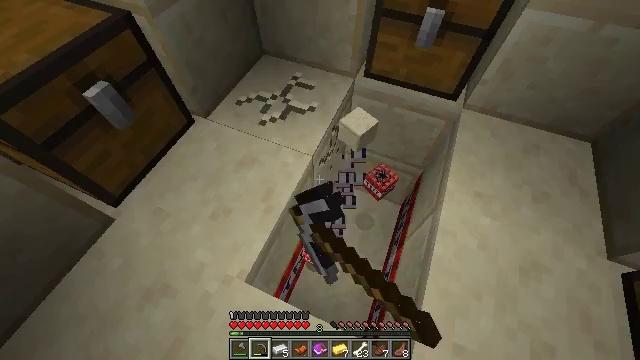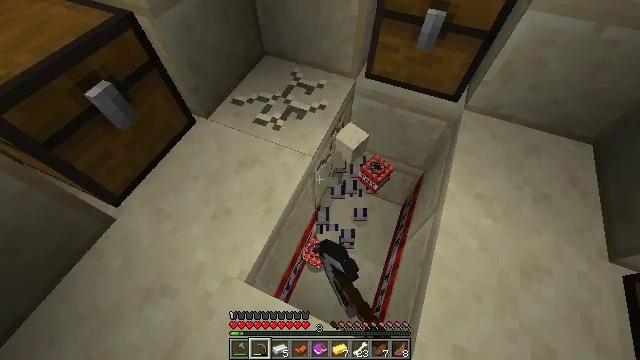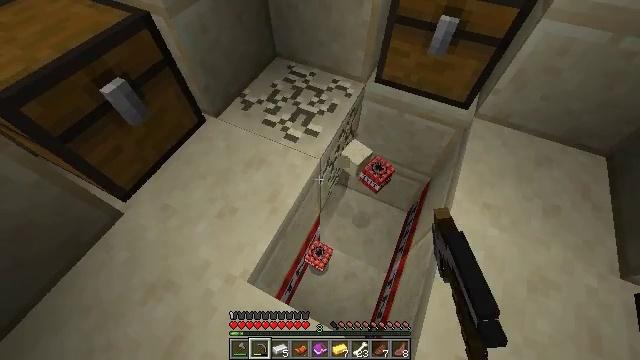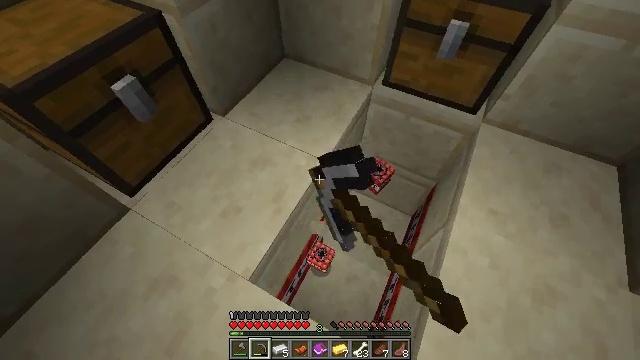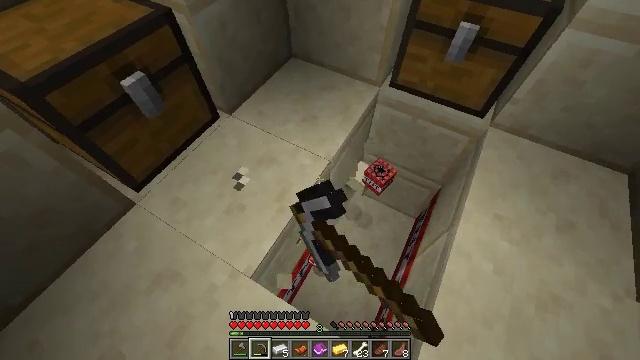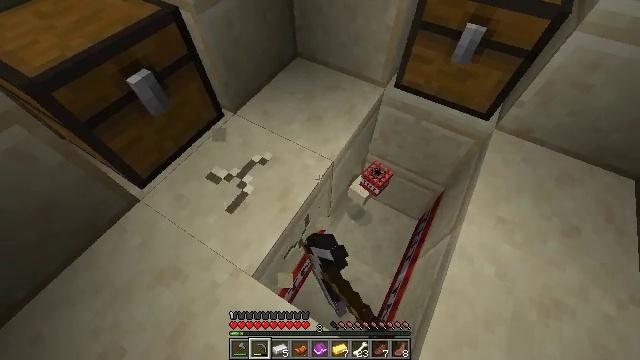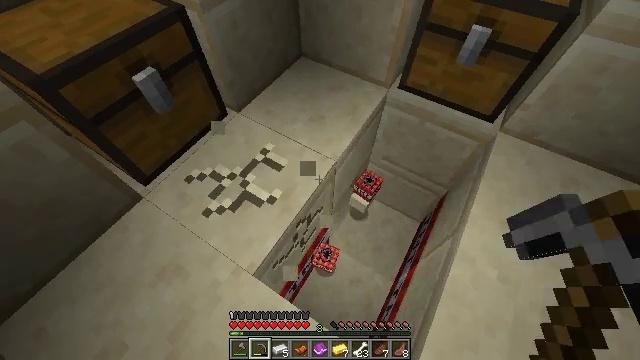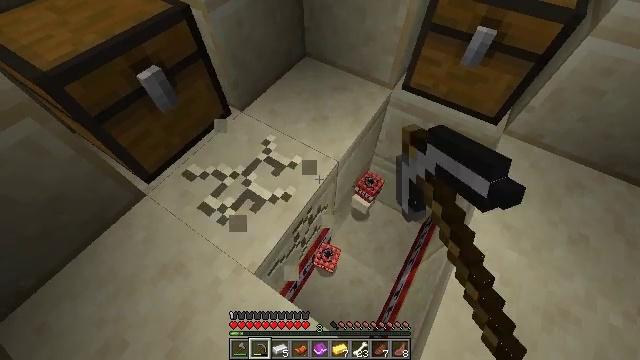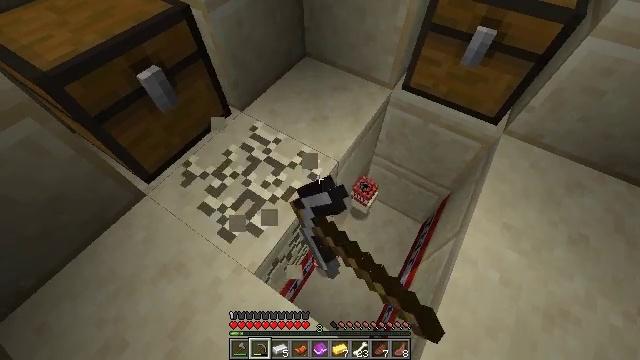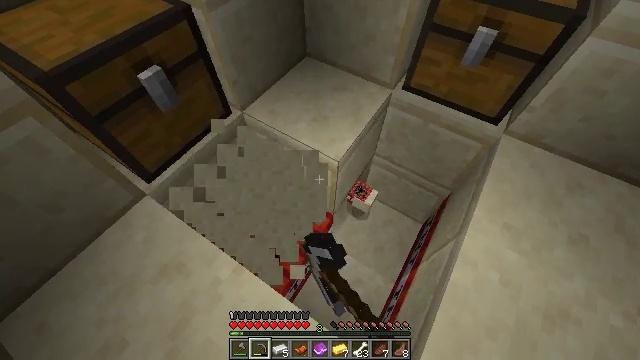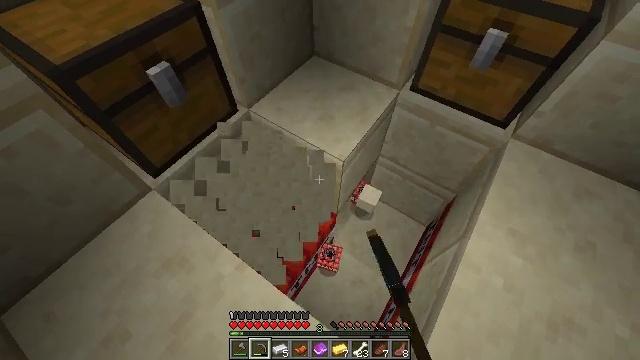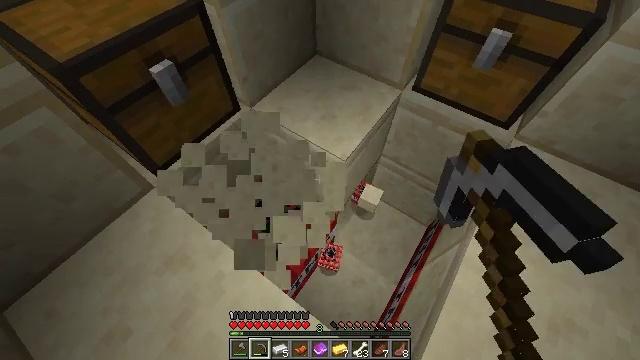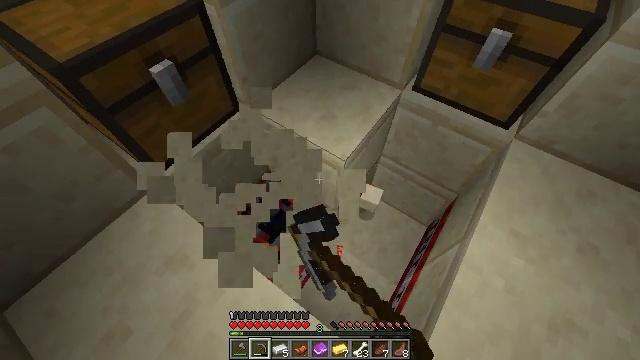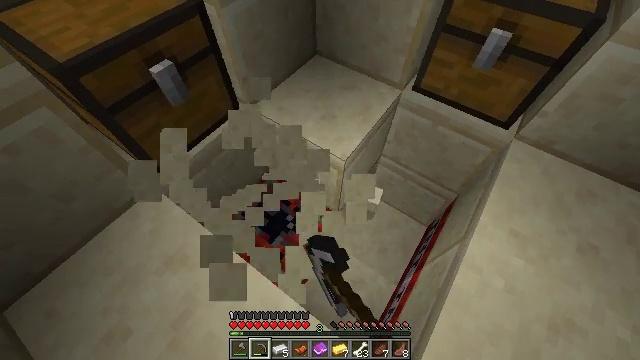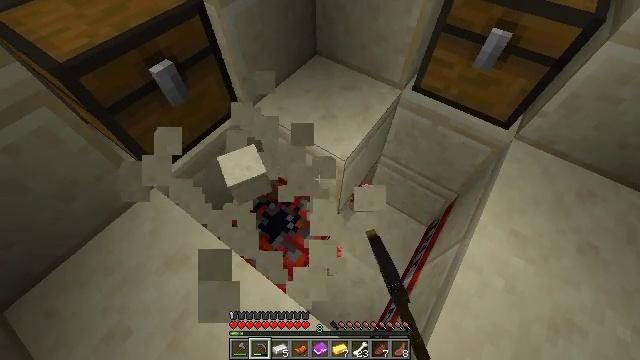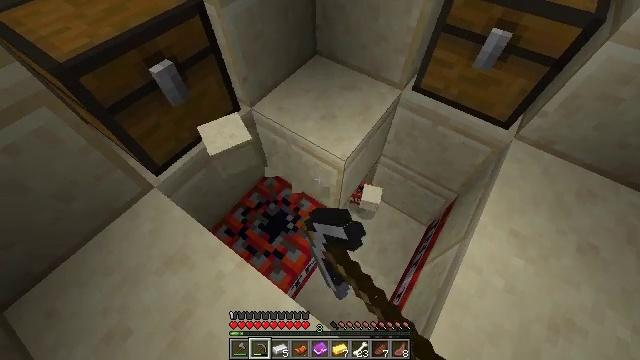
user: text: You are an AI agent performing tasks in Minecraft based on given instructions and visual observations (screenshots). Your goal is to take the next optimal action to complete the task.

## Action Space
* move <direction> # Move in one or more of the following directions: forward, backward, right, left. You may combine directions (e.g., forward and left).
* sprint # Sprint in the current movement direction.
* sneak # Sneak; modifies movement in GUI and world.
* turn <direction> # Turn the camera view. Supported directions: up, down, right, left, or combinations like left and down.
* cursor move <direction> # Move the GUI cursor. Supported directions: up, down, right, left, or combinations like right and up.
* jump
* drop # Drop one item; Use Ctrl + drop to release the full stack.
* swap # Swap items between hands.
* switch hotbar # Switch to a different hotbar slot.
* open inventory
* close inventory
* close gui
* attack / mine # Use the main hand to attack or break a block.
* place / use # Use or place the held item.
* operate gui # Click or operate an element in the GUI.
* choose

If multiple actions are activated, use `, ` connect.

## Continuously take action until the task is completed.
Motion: motion action
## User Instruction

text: Recycle the cut sandstone for building.
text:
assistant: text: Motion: attack / mine
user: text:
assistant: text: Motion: turn left, attack / mine
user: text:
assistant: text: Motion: turn left, attack / mine
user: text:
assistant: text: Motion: turn left, attack / mine
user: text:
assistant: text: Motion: turn left, attack / mine
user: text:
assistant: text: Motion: turn left, attack / mine
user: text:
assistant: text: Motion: attack / mine
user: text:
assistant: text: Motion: attack / mine
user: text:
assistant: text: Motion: attack / mine
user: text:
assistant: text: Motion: turn left, attack / mine
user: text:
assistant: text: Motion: attack / mine
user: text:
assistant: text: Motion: attack / mine
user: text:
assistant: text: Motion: attack / mine
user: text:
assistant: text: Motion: attack / mine
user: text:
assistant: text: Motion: attack / mine
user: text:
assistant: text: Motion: attack / mine
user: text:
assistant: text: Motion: turn right, attack / mine
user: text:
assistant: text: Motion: turn right, attack / mine
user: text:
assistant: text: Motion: attack / mine
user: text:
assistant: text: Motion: attack / mine
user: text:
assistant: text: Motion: attack / mine
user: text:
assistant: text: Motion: attack / mine
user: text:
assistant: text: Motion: attack / mine
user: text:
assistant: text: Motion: attack / mine
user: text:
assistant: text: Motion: attack / mine
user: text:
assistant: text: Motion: attack / mine